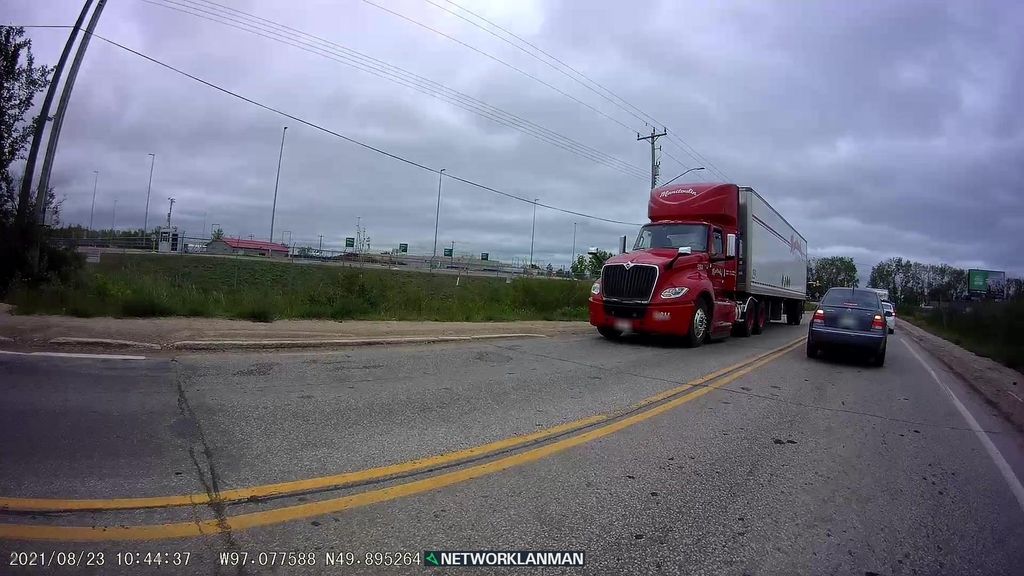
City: winnipeg